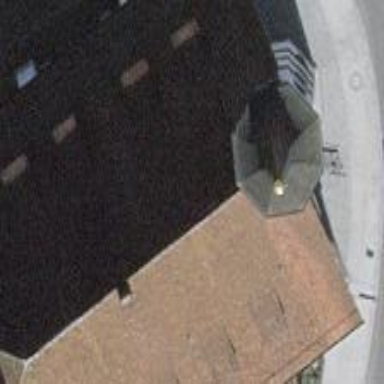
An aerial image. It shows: Building with gabled roof.